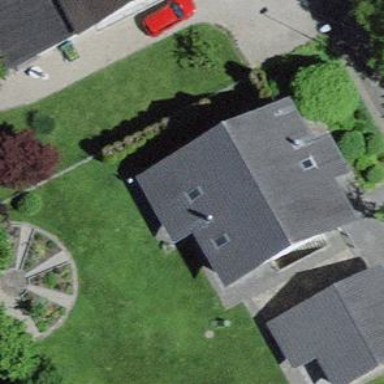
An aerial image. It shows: Residential building.